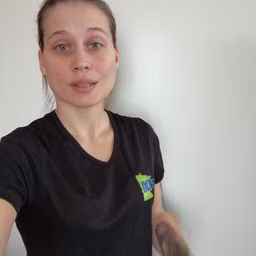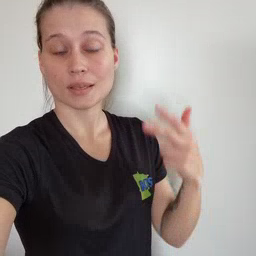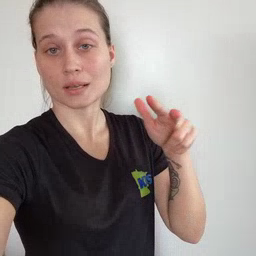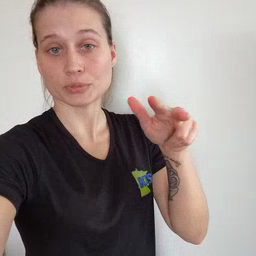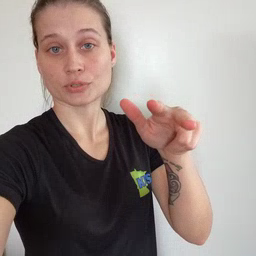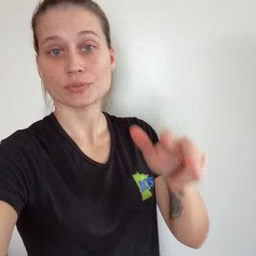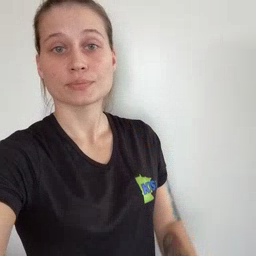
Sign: helicopter